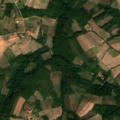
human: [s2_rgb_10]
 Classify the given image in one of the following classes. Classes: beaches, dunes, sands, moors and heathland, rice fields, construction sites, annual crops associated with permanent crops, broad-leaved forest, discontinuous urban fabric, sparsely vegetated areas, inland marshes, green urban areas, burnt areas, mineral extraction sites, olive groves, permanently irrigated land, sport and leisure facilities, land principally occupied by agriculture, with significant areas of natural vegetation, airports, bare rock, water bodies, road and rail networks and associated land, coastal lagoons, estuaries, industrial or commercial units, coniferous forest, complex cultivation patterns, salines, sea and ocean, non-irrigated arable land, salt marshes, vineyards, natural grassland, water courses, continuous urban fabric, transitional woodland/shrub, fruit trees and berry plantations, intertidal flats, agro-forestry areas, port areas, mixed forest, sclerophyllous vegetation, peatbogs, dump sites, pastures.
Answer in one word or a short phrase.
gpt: discontinuous urban fabric, complex cultivation patterns, land principally occupied by agriculture, with significant areas of natural vegetation, broad-leaved forest